Question: I'm having trouble getting KVO working with text fields that are bound together in a Cocoa app. I have gotten this to work when setting strings in NSTextFields with buttons but it is not working with bindings. As always, any help from Stack Overflow would be greatly appreciated.
Purpose of my code is to:
- bind several text fields together- when a number is input in one field, have the other fields automatically update- observe the changes in the text fields
Here's my code for MainClass which is an NSObject subclass:
'''
#import "MainClass.h"
@interface MainClass ()
@property (weak) IBOutlet NSTextField *fieldA;
@property (weak) IBOutlet NSTextField *fieldB;
@property (weak) IBOutlet NSTextField *fieldC;
@property double numA, numB, numC;
@end
@implementation MainClass
static int MainClassKVOContext = 0;
- (void)awakeFromNib {
[self.fieldA addObserver:self forKeyPath:@"numA" options:0 context:&MainClassKVOContext];
[self.fieldB addObserver:self forKeyPath:@"numB" options:0 context:&MainClassKVOContext];
[self.fieldC addObserver:self forKeyPath:@"numC" options:0 context:&MainClassKVOContext];
}
- (void)observeValueForKeyPath:(NSString *)keyPath ofObject:(id)object change:(NSDictionary *)change context:(void *)context {
if (context != &MainClassKVOContext) {
[super observeValueForKeyPath:keyPath ofObject:object change:change context:context];
return;
}
if (object == self.fieldA) {
if ([keyPath isEqualToString:@"numA"]) {
NSLog(@"fieldA length = %ld", [_fieldA.stringValue length]);
}
}
if (object == self.fieldB) {
if ([keyPath isEqualToString:@"numB"]) {
NSLog(@"fieldB length = %ld", [_fieldB.stringValue length]);
}
}
if (object == self.fieldC) {
if ([keyPath isEqualToString:@"numC"]) {
NSLog(@"fieldC length = %ld", [_fieldC.stringValue length]);
}
}
}
+ (NSSet *)keyPathsForValuesAffectingNumB {
return [NSSet setWithObject:@"numA"];
}
+ (NSSet *)keyPathsForValuesAffectingNumC {
return [NSSet setWithObject:@"numA"];
}
- (void)setNumB:(double)theNumB {
[self setNumA:theNumB * 1000];
}
- (double)numB {
return [self numA] / 1000;
}
- (void)setNumC:(double)theNumC {
[self setNumA:theNumC * <PHONE>];
}
- (double)numC {
return [self numA] / <PHONE>;
}
- (void)setNilValueForKey:(NSString*)key {
if ([key isEqualToString:@"numA"]) return [self setNumA: 0];
if ([key isEqualToString:@"numB"]) return [self setNumB: 0];
if ([key isEqualToString:@"numC"]) return [self setNumC: 0];
[super setNilValueForKey:key];
}
@end
'''
And here is the binding for one of the text fields:

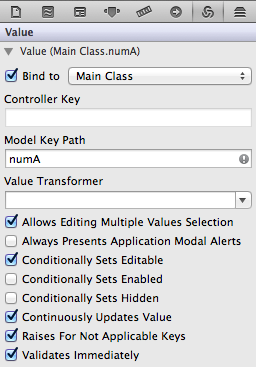
Answer: ## Key-Value Observing on NSTextFields
In your '-awakeFromNib' method's implementation, you've written
'''
[self.fieldA addObserver:self
forKeyPath:@"numA"
options:0
context:&MainClassKVOContext];
'''
This doesn't do what you're hoping it will: 'self.fieldA' is not <URL> for the key 'numA': if you try sending '-valueForKey:' or '-setValue:forKey:' with the key '@"numA"' to 'self.fieldA', you'll get the following exceptions:
>
and
>
<URL>, the 'NSTextField' instances are not for '@"numA"', either: the first requirement to be KVO-compliant for some key is to be KVC-compliant for that key.
It is, however, KVO-compliant for, among other things, 'stringValue'. This allows you to do <URL>.
: None of this is altered by the way that you've set up bindings in Interface Builder. More on that later.
## The Trouble With Key-Value Observing on NSTextField's stringValue
Observing an 'NSTextField''s value for '@"stringValue"' works when '-setStringValue:' gets called on the 'NSTextField'. This is a result of the internals of KVO.
### A Brief Trip Into KVO Internals
When you begin observing an key-value observing an object for the first time, the object's class is changed--its 'isa' pointer is changed. You can see this happening by overriding '-addObserver:forKeyPath:options:context:'
'''
- (void)addObserver:(NSObject *)observer
forKeyPath:(NSString *)keyPath
options:(NSKeyValueObservingOptions)options
context:(void *)context
{
NSLog(@"%p, %@", self->isa, NSStringFromClass(self->isa));
[super addObserver:observer
forKeyPath:keyPath
options:options
context:context];
NSLog(@"%p, %@", self->isa, NSStringFromClass(self->isa));
}
'''
In general, the name of the class changes from 'Object' to 'NSKVONotifying_Object'.
If we had called '-addObserver:forKeyPath:options:context:' on an instance of 'Object' with with the key path '@"property"'--a key for which instances of 'Object' are KVC-compliant--when next we call '-setProperty:' on our instance of 'Object' (in fact, now an instance of 'NSKVONotifying_Object'), the following messages will be sent to the object
1. -willChangeValueForKey: passing @"property"
2. -setProperty: passing @"property"
3. -didChangeValueForKey: passing @"property"
Breaking within any of these methods reveal that they're called from the undocumented function '_NSSetObjectValueAndNotify'.
The relevance of all of this is that the method '-observeValueForKeyPath:ofObject:change:context:' is called on the observer that we added to our instance of 'Object' for the key path '@"property"' '-didChangeValueForKey:'. Here's the top of the stack trace:
'''
-[Observer observeValueForKeyPath:ofObject:change:context:]
NSKeyValueNotifyObserver ()
NSKeyValueDidChange ()
-[NSObject(NSKeyValueObserverNotification) didChangeValueForKey:] ()
'''
### How does this relate to NSTextField and @"stringValue"?
In your <URL>, you were adding an observer to your text field on '-awakeFromNib'. This meant that your text field was already an instance of 'NSKVONotifying_NSTextField'.
You would then press one or another button which in turn would call '-setStringValue' on your text field. You were able to observe this change because--as an instance of 'NSKVONotifying_NSTextField'--your text field, upon receiving 'setStringValue:value' actually received
1. willChangeValueForKey:@"stringValue"
2. setStringValue:value
3. didChangeValueForKey:@"stringValue"
As above, from within 'didChangeValueForKey:@"stringValue"', all the objects which are observing the text field's value for '@"stringValue"' are notified that the value for this key has changed in their own implementations of '-observeValueForKeyPath:ofObject:change:context:'. In particular, this is true for the the object which you added as an observer for the text field in '-awakeFromNib'.
In summary, you were able to observe the change in the text field's value for '@"stringValue"' because you added yourself as an observer of the text field for that key and '-setStringValue'.
### So What's The Problem?
So far under the guise of discussing "The Trouble With Key-Value Observing on NSTextFields" we've only actually made sense of the opening sentence
> Observing an 'NSTextField''s value for '@"stringValue"' works when '-setStringValue:' gets called on the 'NSTextField'.
And that sounds great! So what's the problem?
The problem is that '-setStringValue:' does not get called on the text field as the user is typing into it OR even after the user has ended editing (by tabbing out of the text field, for example). (Furthermore, '-willChangeValueForKey:' and '-didChangeValueForKey:' are not called manually. If they were, our KVO would work; but it doesn't.) This means that while our KVO on '@"stringValue"' works when '-setStringValue:' is called on the text field, it does work when the user herself enters text.
: KVO on the '@"stringValue"' of an 'NSTextField' isn't good enough since it doesn't work for user input.
## Binding An NSTextField's Value To A String
Let's try using bindings.
### Initial Setup
Create an example project with a separate window controller (I've used the creative name 'WindowController') complete with XIB. (<URL> In 'WindowController.m' added a property 'stringA' in a class extension:
'''
@interface WindowController ()
@property (nonatomic) NSString *stringA;
@end
'''
In Interface Builder, create a text field and open the Bindings Inspector:

Under the "Value" header, expand the "Value" item:

The pop-up button next to the "Bind to" checkbox presently has "Shared User Defaults Controller" selected. We want to bind the text field's value to our 'WindowController' instance., so select "File's Owner" instead. When this happens, the "Controller Key" field will be emptied and the "Model Key Path" field will be changed to "self".

We want to bind this text field's value to our 'WindowController' instance's property 'stringA' so change the "Model Key Path" to 'self.stringA':

At this point, we are done. (<URL> We have successfully bound the text field's value to our 'WindowController''s property 'stringA'.
### Testing It Out
If we set 'stringA' to some value in -init, that value will show up in the text field when the window loads:
'''
- (id)init
{
self = [super initWithWindowNibName:@"WindowController"];
if (self) {
self.stringA = @"hello world";
}
return self;
}
'''

And already, we have set up bindings in the other direction as well; upon ending editing in the text field, the our window controller's property 'stringA' is set. We can check this by overriding it's setter:
'''
- (void)setStringA:(NSString *)stringA
{
NSLog(@"%s: stringA: <<%@>> => <<%@>>", __PRETTY_FUNCTION__, _stringA, stringA);
_stringA = stringA;
}
'''
### Reply Hazy, Try Again
After typing some text into the text field and pressing tab, we'll see printed out
'''
-[WindowController setStringA:]: stringA: <<(null)>> => <<some text>>
'''
This looks great. Why haven't we been talking about this all along??? There's a bit of a hitch here: the pesky thing. Binding a text field's value to a string does not set the string value until editing has ended in the text field.
### A New Hope
However, there is still hope! The <URL> states that one binding option available for an 'NSTextField' is 'NSContinuouslyUpdatesValueBindingOption'. And lo and behold, there is a checkbox corresponding to this very option in the Bindings Inspector for NSTextField's value. Go ahead and check that box.

With this change in place, as we type things in, the update to the window controller's 'stringA' property is continuously logged out:
'''
-[WindowController setStringA:]: stringA: <<(null)>> => <<t>>
-[WindowController setStringA:]: stringA: <<t>> => <<th>>
-[WindowController setStringA:]: stringA: <<th>> => <<thi>>
-[WindowController setStringA:]: stringA: <<thi>> => <<thin>>
-[WindowController setStringA:]: stringA: <<thin>> => <<thing>>
-[WindowController setStringA:]: stringA: <<thing>> => <<things>>
-[WindowController setStringA:]: stringA: <<things>> => <<things >>
-[WindowController setStringA:]: stringA: <<things >> => <<things i>>
-[WindowController setStringA:]: stringA: <<things i>> => <<things in>>
'''
Finally, we're continuously updating the window controller's string from the text field. The rest is easy. As a quick proof of concept, add a couple more text fields to the window, bind them to stringA and set them to update continuously. You at this point have three synchronized 'NSTextField's! <URL>
## The Rest of the Way
You're wanting to setup three textfields that display numbers that have some relationship to each other. Since we're dealing with numbers now, we'll remove the property 'stringA' from 'WindowController' and replace it with 'numberA', 'numberB' and 'numberC':
'''
@interface WindowController ()
@property (nonatomic) NSNumber *numberA;
@property (nonatomic) NSNumber *numberB;
@property (nonatomic) NSNumber *numberC;
@end
'''
Next we'll bind the first text field to numberA on File's Owner, the second to numberB, and so on. Finally we just need to add a property which is the quantity which is being represented in these different ways. Let's call that value 'quantity'.
'''
@interface WindowController ()
@property (nonatomic) NSNumber *quantity;
@property (nonatomic) NSNumber *numberA;
@property (nonatomic) NSNumber *numberB;
@property (nonatomic) NSNumber *numberC;
@end
'''
We'll need the constant conversion factors to transform from the units of 'quantity' to the units of 'numberA' and so forth, so add
'''
static float convertToA = 1000.0f;
static float convertToB = 573.0f;
static float convertToC = 720.0f;
'''
(Of course, use the numbers that are relevant to your situation.) With this much, we can implement the accessors for each of the numbers:
'''
- (NSNumber *)numberA
{
return [NSNumber numberWithFloat:self.quantity.floatValue * convertToA];
}
- (void)setNumberA:(NSNumber *)numberA
{
self.quantity = [NSNumber numberWithFloat:numberA.floatValue * 1.0f/convertToA];
}
- (NSNumber *)numberB
{
return [NSNumber numberWithFloat:self.quantity.floatValue * convertToB];
}
- (void)setNumberB:(NSNumber *)numberB
{
self.quantity = [NSNumber numberWithFloat:numberB.floatValue * 1.0f/convertToB];
}
- (NSNumber *)numberC
{
return [NSNumber numberWithFloat:self.quantity.floatValue * convertToC];
}
- (void)setNumberC:(NSNumber *)numberC
{
self.quantity = [NSNumber numberWithFloat:numberC.floatValue * 1.0f/convertToC];
}
'''
All of the different number accessors are now just indirect mechanisms for accessing 'quantity', and are perfect for bindings. There is only one additional thing that remains to be done: we need to make sure that observers repoll all of the numbers whenever 'quantity' is changed:
'''
+ (NSSet *)keyPathsForValuesAffectingNumberA
{
return [NSSet setWithObject:@"quantity"];
}
+ (NSSet *)keyPathsForValuesAffectingNumberB
{
return [NSSet setWithObject:@"quantity"];
}
+ (NSSet *)keyPathsForValuesAffectingNumberC
{
return [NSSet setWithObject:@"quantity"];
}
'''
Now, whenever you type into one of the textfields, the others are updated accordingly. <URL>.